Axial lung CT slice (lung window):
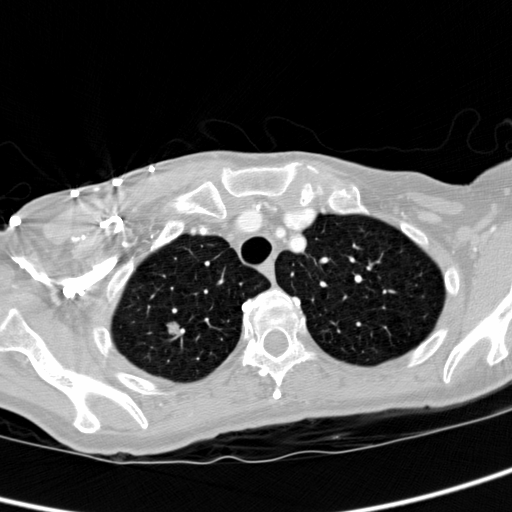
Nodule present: yes
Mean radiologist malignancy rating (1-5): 3.75